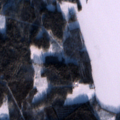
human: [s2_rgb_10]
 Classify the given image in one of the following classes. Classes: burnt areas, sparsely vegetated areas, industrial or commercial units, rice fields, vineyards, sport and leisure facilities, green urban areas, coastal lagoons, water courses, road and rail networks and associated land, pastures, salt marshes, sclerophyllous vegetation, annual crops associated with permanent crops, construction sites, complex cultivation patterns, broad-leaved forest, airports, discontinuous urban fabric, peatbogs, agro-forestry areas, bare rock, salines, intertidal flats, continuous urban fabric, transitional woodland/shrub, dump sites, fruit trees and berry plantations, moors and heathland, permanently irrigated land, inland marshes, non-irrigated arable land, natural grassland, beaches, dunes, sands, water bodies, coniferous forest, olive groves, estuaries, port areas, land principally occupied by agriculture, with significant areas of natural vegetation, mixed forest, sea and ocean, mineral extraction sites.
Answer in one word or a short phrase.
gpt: land principally occupied by agriculture, with significant areas of natural vegetation, coniferous forest, mixed forest, water bodies